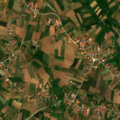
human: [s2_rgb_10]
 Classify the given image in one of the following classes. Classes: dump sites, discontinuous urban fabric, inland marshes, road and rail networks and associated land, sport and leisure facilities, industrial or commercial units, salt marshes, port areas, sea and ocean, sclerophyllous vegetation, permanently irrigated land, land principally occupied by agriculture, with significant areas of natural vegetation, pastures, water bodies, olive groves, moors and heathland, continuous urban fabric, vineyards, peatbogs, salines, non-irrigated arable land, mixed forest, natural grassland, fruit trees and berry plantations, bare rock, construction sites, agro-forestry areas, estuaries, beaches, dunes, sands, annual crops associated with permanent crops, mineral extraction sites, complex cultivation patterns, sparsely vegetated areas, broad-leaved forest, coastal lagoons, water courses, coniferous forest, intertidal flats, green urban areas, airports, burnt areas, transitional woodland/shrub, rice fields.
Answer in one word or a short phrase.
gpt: discontinuous urban fabric, non-irrigated arable land, complex cultivation patterns, broad-leaved forest